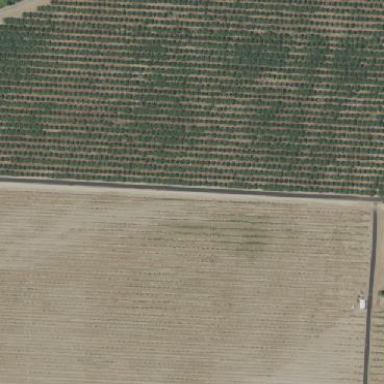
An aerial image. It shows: Field cropland within orchard.